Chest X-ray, PA view. Patient: 45 years old, sex M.
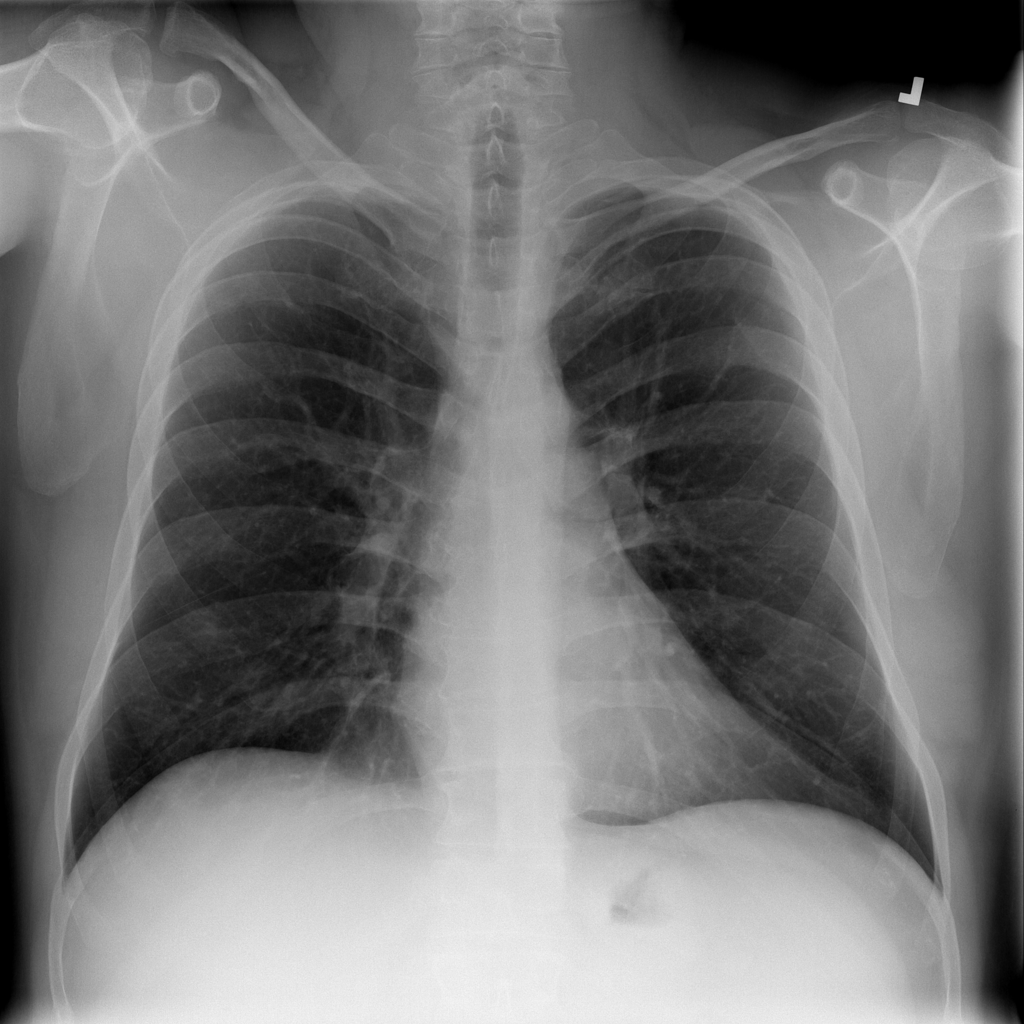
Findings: No Finding